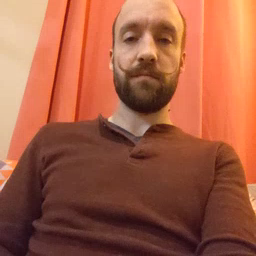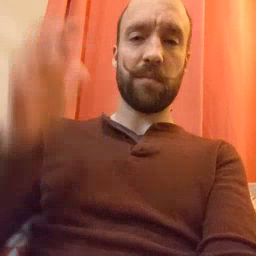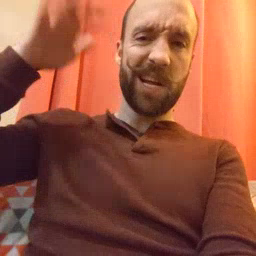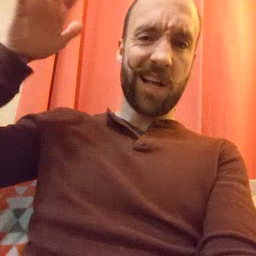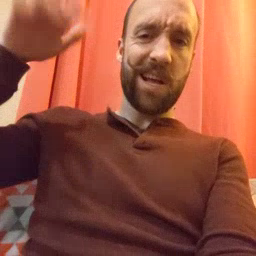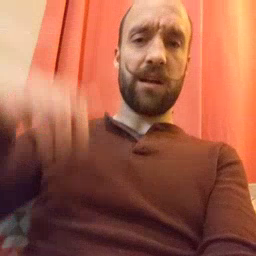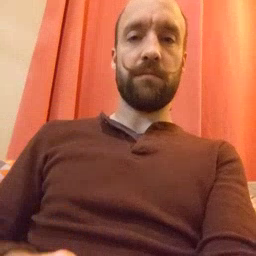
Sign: rain